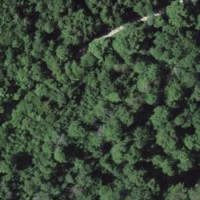
EUNIS habitat code: 41
Species observed at this site:
Cardamine heptaphylla
Phylloscopus collybita
Corvus corone
Larus michahellis
Phoenicurus ochruros
Fringilla coelebs
Passer domesticus
Picus viridis
Sylvia atricapilla
Columba palumbus